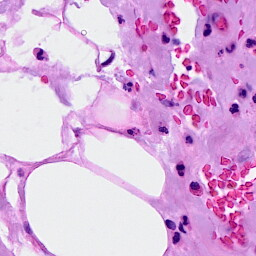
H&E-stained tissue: Breast